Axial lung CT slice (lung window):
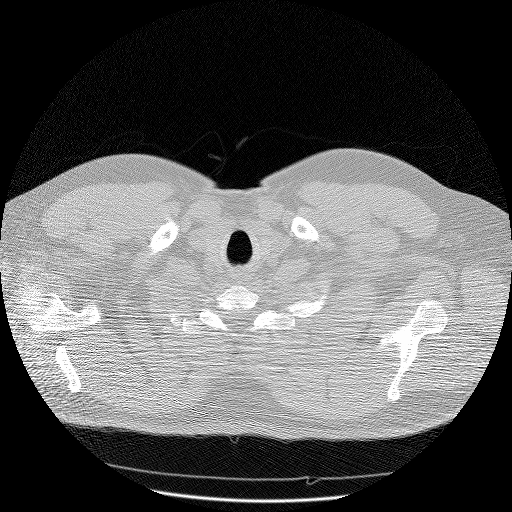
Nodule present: no